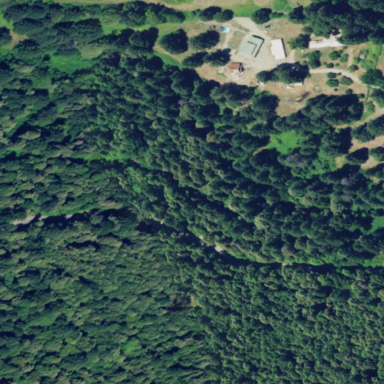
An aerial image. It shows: Forest area.